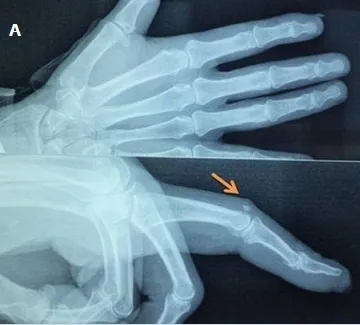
Avulsion Central Slip of the index.
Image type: radiology (x_ray)